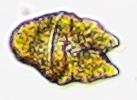
Label: Akashiwo